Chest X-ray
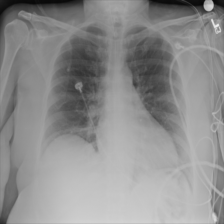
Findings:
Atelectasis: negative
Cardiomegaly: negative
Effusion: negative
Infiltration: negative
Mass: negative
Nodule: negative
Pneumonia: negative
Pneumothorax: negative
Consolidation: negative
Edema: negative
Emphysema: negative
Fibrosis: negative
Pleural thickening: negative
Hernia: negative